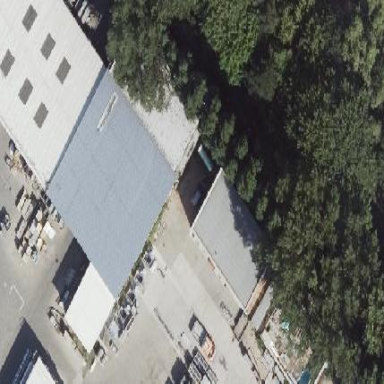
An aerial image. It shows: Commercial building with flat roof.